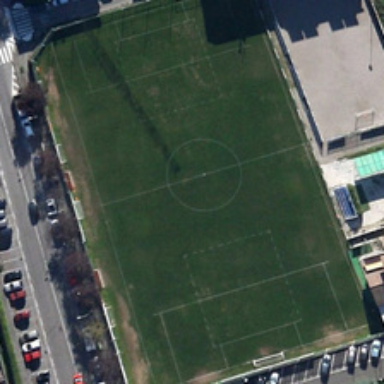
A football field is near seven buildings and some cars .